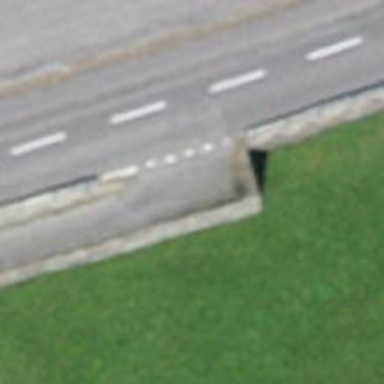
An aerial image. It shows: Retaining wall.